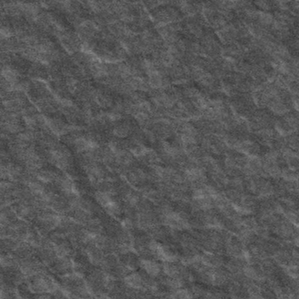
Label: frost